Brain MRI, t1w sequence, axial 2D slice.
Patient: age 21, sex F, weight 78 kg, height 1.78 m
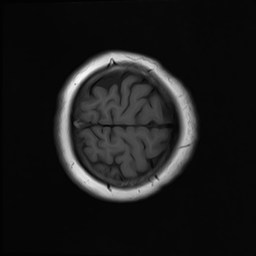